Interaction volume radius: 5 \u00c5
Interaction volume height: 20 \u00c5
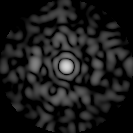
Disorder parameter: 0.8569